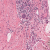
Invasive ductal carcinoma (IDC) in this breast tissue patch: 0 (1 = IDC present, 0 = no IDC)